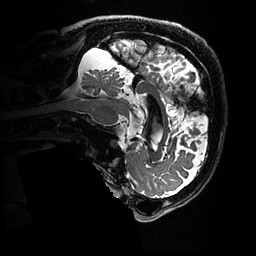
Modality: T2w
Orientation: sagittal
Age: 63
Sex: male
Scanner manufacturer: ge
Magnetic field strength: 3 T
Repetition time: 3.202 s
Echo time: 0.06034 s